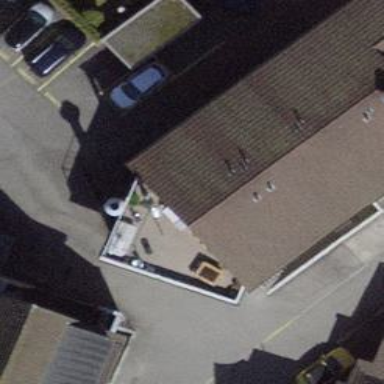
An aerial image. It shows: Car repair shop.